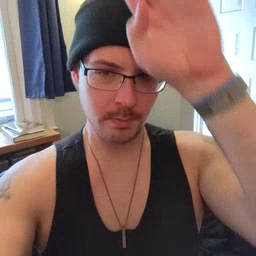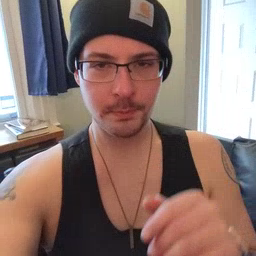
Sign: fireman